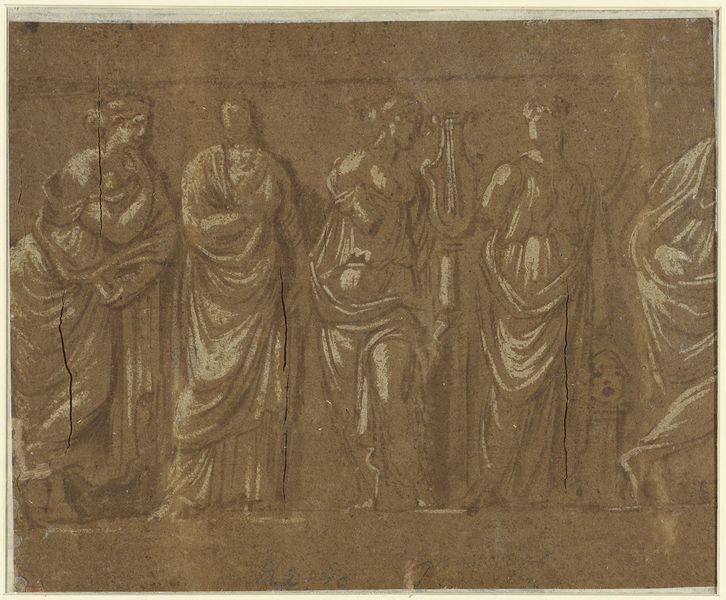
Titel: Rij muzen
Künstler: Polidoro da Caravaggio
Standort: Amsterdam
Institution: Rijksmuseum
Schlagwörter: architecture, men, people, robes, white, women, arm, dresses, face, figures, hair, ladies, old, woman, brown, classical, greek, harp, roman, stone, head, feet, light, bust, mouth, faces, sculpture, statue, ancient, arms, draped, music, pose, toga, rome, art, legs, shoulders, gowns, chalk, humans, clothing, tan, togas, pedestal, thighs, cracks, heads, greece, sepia, muses, maidens, lyre, scream, gestures, highlight, rubbing, harph, freeze, acient, harpf